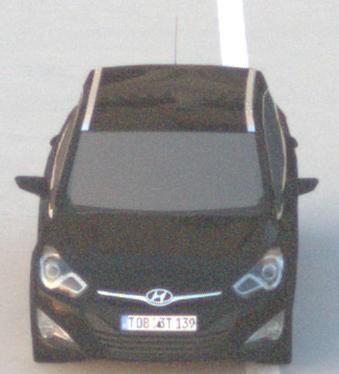
Make: Hyundai
Model: i40 Kombi 1.6 GDI
Detailed model: i40 (VF) Kombi
Model produced from: 2012/08
Model produced until: 2013/09
Doors: 5
Color: black
Road condition: dry road
Daytime: sunrise or sunset
Contrast: medium contrast